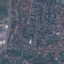
Land use / land cover: Residential